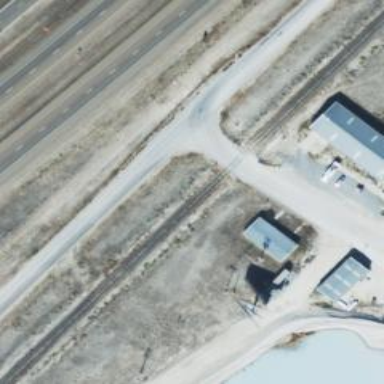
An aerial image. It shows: Level crossing along the railway.